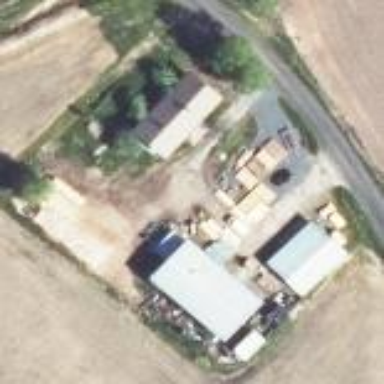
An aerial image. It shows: Farmyard area.